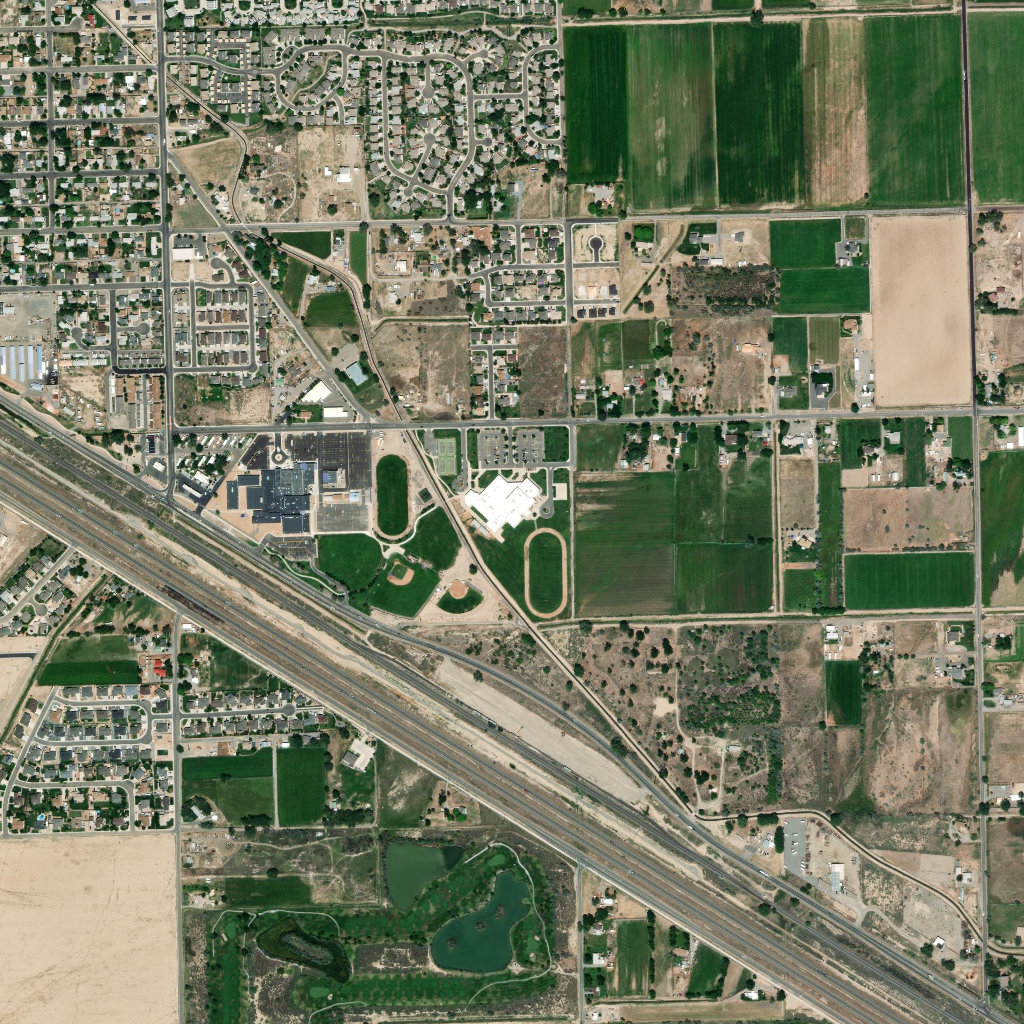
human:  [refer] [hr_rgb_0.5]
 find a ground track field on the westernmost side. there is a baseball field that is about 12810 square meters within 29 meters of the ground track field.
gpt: <box>[[36, 44, 39, 52, 0]]</box>

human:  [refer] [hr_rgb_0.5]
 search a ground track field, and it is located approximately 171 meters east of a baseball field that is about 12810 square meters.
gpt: <box>[[51, 51, 54, 60, 0]]</box>

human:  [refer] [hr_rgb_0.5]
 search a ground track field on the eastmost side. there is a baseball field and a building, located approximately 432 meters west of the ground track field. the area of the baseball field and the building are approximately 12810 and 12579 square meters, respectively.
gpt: <box>[[51, 51, 54, 60, 0]]</box>

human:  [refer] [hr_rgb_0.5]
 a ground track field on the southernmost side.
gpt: <box>[[51, 51, 55, 60, 0]]</box>

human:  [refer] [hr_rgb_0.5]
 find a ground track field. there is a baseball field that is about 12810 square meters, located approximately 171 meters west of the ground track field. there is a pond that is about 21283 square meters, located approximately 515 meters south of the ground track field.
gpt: <box>[[51, 51, 54, 60, 0]]</box>